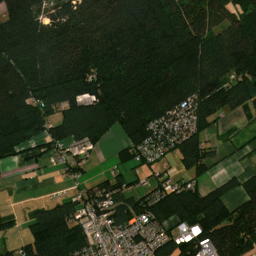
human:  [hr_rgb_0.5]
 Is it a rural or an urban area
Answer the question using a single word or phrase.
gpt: urban

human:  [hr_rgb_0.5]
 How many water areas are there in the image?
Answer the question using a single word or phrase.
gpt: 14

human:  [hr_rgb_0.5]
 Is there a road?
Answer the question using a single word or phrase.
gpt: yes

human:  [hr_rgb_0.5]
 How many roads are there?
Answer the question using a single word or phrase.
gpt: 340

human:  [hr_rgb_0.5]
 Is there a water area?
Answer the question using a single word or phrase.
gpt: yes

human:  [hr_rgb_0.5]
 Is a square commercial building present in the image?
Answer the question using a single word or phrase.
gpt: no

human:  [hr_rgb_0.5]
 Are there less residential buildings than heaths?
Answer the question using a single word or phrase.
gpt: no

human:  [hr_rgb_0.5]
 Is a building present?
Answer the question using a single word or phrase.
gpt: yes

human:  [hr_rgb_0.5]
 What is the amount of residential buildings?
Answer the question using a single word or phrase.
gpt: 1424

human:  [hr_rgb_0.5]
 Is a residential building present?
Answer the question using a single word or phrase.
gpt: yes

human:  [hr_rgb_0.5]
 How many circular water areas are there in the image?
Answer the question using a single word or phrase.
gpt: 5

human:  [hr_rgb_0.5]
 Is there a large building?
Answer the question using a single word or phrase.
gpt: yes

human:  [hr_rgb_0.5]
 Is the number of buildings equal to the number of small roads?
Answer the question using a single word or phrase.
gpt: no

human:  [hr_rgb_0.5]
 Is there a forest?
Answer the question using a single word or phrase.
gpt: yes

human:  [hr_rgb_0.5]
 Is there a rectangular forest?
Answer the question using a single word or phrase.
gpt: yes

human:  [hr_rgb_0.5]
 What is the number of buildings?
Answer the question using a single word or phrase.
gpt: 1451

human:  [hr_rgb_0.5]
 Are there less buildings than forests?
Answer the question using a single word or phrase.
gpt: no

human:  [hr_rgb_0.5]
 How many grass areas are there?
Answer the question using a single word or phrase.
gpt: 111

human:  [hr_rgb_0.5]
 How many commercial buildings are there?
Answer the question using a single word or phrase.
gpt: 12

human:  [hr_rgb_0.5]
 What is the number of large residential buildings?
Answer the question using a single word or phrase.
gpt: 2

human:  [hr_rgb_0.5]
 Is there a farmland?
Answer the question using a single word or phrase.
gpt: yes

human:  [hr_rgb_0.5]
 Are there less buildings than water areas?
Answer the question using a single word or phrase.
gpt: no

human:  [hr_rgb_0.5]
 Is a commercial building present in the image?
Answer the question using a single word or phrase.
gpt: yes

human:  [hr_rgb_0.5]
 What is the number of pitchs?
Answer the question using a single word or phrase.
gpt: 4

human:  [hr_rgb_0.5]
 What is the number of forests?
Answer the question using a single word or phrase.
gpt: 137

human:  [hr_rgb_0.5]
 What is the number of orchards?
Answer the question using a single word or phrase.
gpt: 8

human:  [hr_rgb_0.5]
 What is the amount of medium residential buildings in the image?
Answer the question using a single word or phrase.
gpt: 4

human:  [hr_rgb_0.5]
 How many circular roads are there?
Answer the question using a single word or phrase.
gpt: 0

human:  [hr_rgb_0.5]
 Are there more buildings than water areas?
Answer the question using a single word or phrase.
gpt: yes

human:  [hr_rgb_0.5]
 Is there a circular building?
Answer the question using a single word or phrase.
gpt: no

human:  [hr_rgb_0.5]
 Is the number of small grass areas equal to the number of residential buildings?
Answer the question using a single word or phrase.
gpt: no

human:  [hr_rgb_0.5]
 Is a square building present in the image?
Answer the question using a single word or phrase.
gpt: no

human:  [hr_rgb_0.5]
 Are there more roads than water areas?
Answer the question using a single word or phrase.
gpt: yes

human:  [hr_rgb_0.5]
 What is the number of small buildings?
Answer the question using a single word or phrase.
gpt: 1442

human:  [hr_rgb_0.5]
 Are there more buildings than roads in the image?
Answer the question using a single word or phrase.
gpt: yes

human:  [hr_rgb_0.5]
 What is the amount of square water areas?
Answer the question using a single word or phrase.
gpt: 5

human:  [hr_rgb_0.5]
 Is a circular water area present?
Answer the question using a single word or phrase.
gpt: yes

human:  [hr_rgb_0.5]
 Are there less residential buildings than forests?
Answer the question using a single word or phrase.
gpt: no

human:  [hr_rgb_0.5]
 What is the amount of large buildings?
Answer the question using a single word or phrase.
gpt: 2

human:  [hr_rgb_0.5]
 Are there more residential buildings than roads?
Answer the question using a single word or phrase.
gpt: yes

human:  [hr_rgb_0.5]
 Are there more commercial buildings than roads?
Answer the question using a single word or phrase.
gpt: no

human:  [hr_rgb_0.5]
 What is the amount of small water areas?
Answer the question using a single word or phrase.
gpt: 11

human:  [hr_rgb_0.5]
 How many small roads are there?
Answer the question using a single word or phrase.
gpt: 340

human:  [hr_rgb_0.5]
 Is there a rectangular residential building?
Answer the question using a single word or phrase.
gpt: yes

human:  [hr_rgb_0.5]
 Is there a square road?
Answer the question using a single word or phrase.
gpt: no

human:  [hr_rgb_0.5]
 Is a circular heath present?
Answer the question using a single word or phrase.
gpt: no

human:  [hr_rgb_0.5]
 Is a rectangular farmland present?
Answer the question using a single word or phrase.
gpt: yes

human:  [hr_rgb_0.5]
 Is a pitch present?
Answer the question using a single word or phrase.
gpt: yes

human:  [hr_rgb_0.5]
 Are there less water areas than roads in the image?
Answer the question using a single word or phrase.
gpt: yes

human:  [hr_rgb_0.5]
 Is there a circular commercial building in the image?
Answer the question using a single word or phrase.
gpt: no

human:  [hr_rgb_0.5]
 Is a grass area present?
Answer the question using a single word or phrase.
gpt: yes

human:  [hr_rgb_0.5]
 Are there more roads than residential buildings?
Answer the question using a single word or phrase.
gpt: no

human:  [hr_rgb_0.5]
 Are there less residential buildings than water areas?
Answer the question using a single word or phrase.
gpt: no

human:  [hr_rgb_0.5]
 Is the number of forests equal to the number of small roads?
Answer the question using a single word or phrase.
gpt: no

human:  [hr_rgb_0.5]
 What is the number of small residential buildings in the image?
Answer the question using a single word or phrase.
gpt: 1418

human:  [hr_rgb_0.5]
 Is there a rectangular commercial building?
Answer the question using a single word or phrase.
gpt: yes

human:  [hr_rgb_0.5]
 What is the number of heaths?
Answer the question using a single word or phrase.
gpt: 17

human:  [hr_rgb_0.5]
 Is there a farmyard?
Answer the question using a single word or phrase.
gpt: yes

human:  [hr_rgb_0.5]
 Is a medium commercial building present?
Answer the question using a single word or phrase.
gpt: yes

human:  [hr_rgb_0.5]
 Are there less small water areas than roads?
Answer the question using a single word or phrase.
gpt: yes

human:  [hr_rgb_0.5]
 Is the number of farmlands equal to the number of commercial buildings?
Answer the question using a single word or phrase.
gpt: no

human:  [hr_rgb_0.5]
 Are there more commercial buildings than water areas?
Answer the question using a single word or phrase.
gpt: no

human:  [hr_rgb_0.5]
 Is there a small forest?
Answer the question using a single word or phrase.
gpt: yes

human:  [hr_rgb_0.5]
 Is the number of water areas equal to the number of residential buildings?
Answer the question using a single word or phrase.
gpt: no